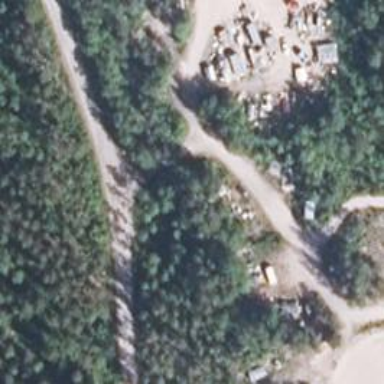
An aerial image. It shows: Scrap yard situated in industrial area.